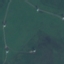
Label: Pasture